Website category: sports
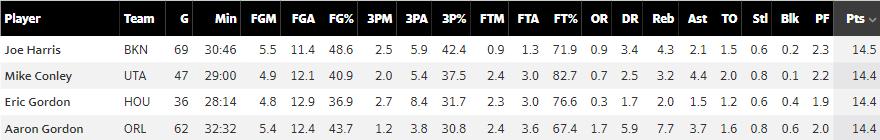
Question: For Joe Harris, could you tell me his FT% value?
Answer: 71.9

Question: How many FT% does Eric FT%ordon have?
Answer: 76.6

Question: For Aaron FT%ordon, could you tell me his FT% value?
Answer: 67.4

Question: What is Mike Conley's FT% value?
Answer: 82.7

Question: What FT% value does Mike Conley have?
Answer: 82.7

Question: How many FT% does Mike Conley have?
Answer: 82.7

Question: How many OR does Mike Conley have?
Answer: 0.7

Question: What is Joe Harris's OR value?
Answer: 0.9

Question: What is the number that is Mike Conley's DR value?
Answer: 2.5

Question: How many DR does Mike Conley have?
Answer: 2.5

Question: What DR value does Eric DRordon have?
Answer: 1.7

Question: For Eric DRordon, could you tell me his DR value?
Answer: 1.7

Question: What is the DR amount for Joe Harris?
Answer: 3.4

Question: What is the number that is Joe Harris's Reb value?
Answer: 4.3

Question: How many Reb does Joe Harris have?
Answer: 4.3

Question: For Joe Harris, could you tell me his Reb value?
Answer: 4.3

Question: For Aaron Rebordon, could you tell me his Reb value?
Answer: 7.7

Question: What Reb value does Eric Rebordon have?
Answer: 2.0

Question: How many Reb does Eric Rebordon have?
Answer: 2.0

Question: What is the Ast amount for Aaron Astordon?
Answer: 3.7

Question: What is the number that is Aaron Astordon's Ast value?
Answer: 3.7

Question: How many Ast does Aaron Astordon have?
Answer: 3.7

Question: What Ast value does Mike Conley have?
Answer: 4.4

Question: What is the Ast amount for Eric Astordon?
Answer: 1.5

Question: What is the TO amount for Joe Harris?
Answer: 1.5

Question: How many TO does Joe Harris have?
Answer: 1.5

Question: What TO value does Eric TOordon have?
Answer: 1.2

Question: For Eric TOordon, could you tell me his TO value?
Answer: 1.2

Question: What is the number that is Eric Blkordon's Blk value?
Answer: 0.4

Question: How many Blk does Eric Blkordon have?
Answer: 0.4

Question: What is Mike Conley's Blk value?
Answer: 0.1

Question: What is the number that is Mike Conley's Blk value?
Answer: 0.1

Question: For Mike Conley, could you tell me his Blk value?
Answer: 0.1

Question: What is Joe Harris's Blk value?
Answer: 0.2

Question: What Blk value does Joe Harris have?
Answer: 0.2

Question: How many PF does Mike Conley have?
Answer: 2.2

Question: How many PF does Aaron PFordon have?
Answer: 2.0

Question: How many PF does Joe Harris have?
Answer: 2.3

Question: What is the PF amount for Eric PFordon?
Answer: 1.9

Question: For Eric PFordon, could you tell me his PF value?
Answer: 1.9

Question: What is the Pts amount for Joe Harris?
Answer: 14.5

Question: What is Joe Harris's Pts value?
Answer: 14.5

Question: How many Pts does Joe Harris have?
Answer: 14.5

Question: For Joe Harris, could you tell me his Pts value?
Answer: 14.5

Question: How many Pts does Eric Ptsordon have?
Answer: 14.4